Question: I've created a basic backend written in Swift using the Vapor framework. I am running it locally on my machine, so it can be reached at 'http://localhost:8080'.
For the project I'm working on, I'm also building the frontend, which is built using ReactJS and can be reached at 'http://localhost:3000'.
When calling my backend in , with the following info, the request works fine and the user is created in the database:
POST /user
Content-Type: application/json
Accept: application/json
'''
{
email: "email@example.com
password: "12345"
}
'''
Now, when calling that same method with the same body & headers from within the local frontend, my request immediately fails, without any response:

When I inspect the response, I see that all body & headers were sent properly, but there was no response.
I googled a little and realized that Postman (& similar) behave differently than browsers and that I should check whether the method works with 'OPTIONS', instead of 'POST'. I called the method again: 'OPTIONS /user' and it failed in Postman as well:
<URL>
The only difference is, in Postman, I receive a response, being as you can see in the screenshot.
I thought, it may have something to do with 'localhost' in the API call's url, since the frontend is also running on localhost. So I used ngrok to forward my port 8080 (backend) and then called the '*.ngrok.io' url, instead of 'localhost:8080'. No luck.
I also tried using my machine's network IP address, instead of 'localhost'. Still no luck.
What can I do about this?
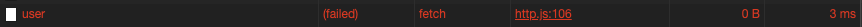
Answer: If you configure your backend's CORS settings as follows, it should work:
## Vapor 4
'''
let corsConfiguration = CORSMiddleware.Configuration(
allowedOrigin: .all,
allowedMethods: [.GET, .POST, .PUT, .OPTIONS, .DELETE, .PATCH],
allowedHeaders: [.accept, .authorization, .contentType, .origin, .xRequestedWith, .userAgent, .accessControlAllowOrigin]
)
app.middleware.use(CORSMiddleware(configuration: corsConfiguration))
'''
## Vapor 3
'''
let corsConfiguration = CORSMiddleware.Configuration(
allowedOrigin: .all,
allowedMethods: [.GET, .POST, .PUT, .OPTIONS, .DELETE, .PATCH],
allowedHeaders: [.accept, .authorization, .contentType, .origin, .xRequestedWith, .userAgent, .accessControlAllowOrigin]
)
middlewares.use(CORSMiddleware(configuration: corsConfiguration))
services.register(middlewares)
'''